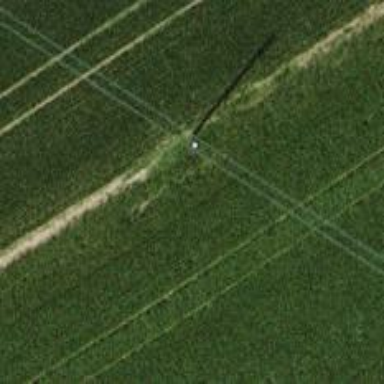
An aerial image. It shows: Minor power line with three cables.